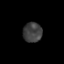
Tissue: prostate
Cell type: Epithelial cells
Senescence score: 0.3552
Nuclear area (px): 368
Mean DAPI intensity: 63.745